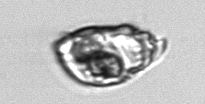
Label: Proterythropsis